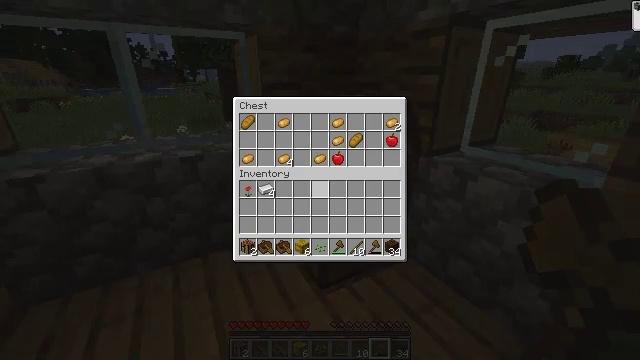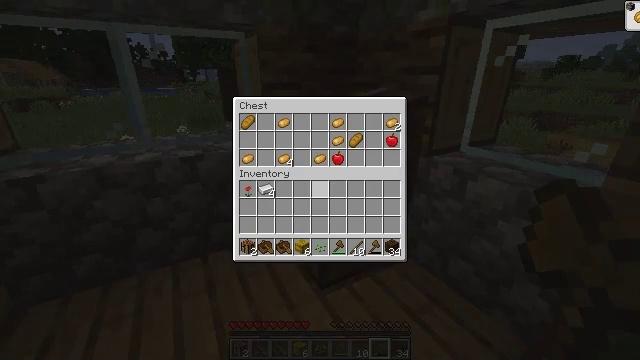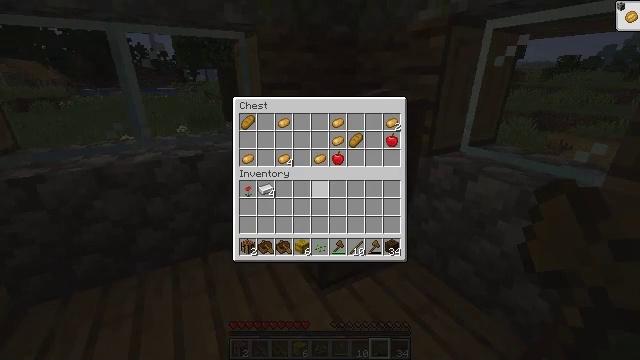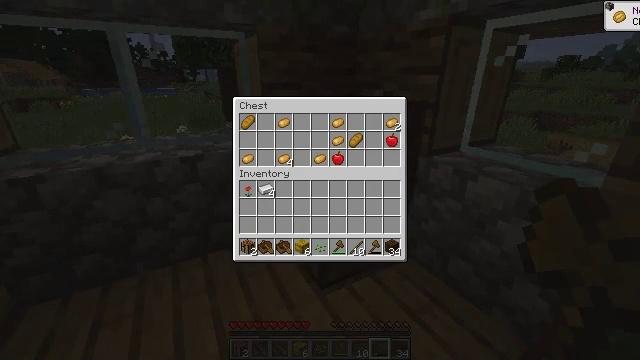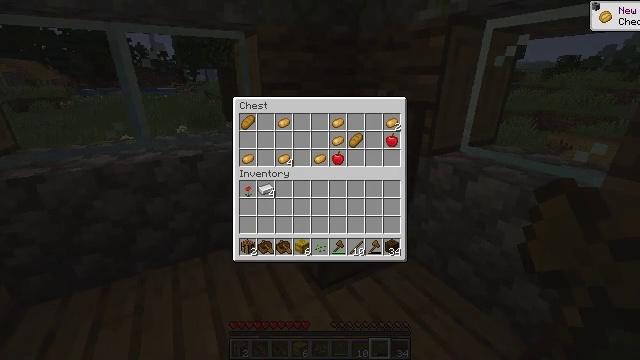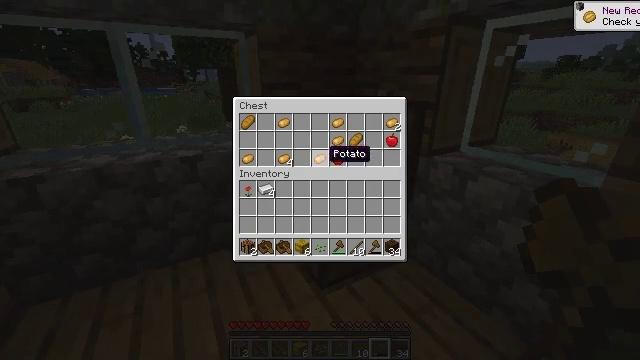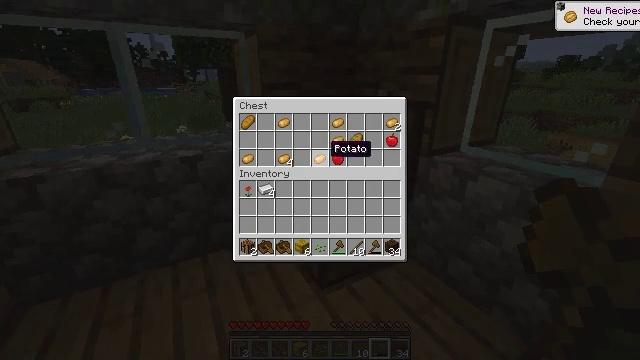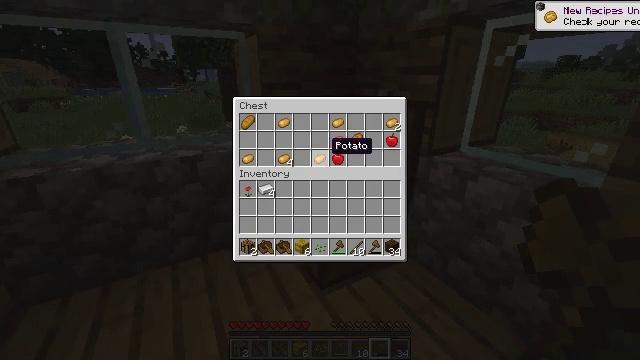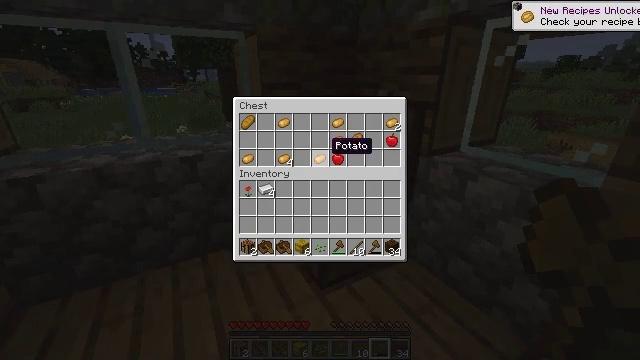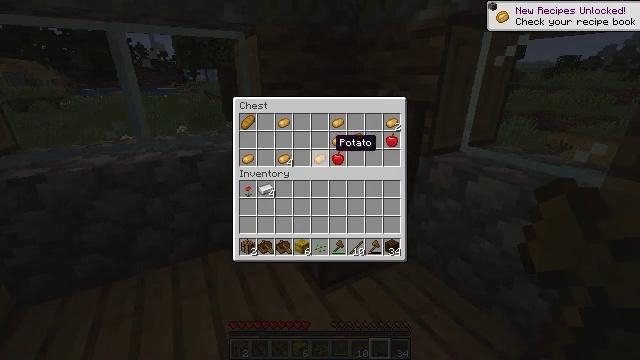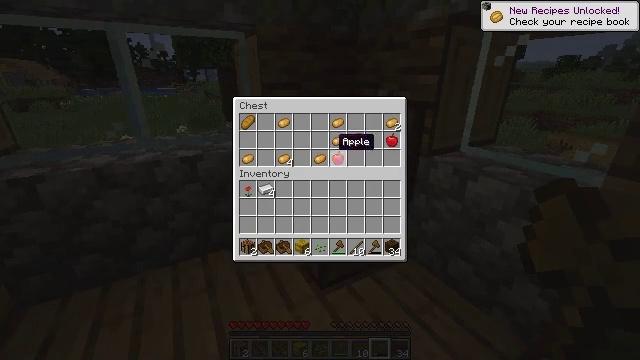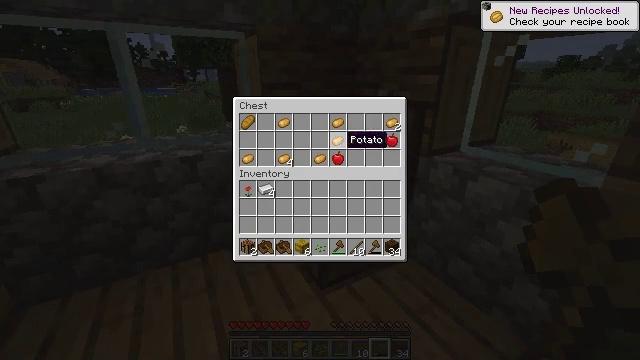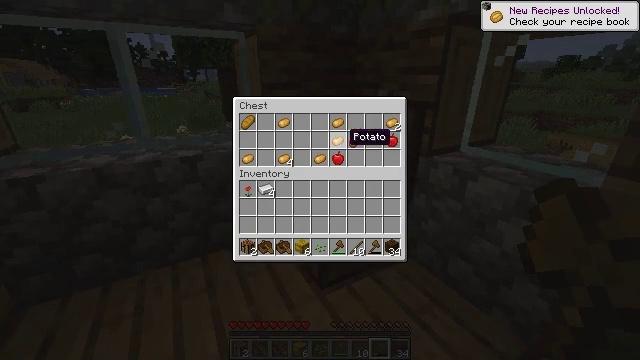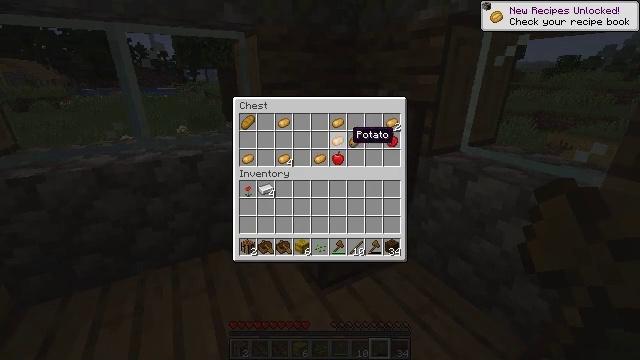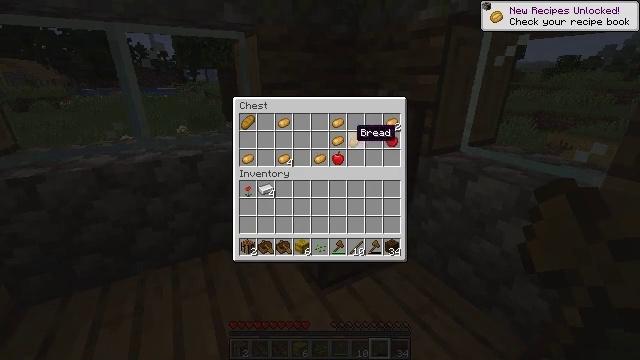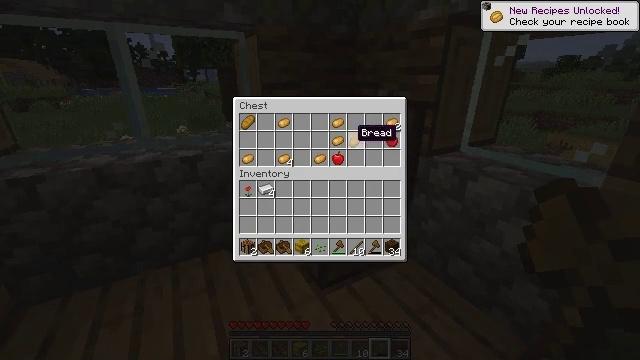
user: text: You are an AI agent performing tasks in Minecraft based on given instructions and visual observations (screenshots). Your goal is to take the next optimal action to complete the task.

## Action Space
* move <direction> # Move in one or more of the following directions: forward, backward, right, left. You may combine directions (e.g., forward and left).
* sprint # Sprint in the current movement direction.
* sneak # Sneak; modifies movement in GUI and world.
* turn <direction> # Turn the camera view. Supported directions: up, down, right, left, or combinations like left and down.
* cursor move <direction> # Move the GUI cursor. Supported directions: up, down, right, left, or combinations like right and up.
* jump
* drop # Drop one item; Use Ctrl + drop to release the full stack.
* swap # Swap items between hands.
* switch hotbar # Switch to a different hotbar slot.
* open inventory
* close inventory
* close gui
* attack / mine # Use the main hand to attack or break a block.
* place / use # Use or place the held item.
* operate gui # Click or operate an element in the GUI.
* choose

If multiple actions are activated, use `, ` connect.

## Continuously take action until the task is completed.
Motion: motion action
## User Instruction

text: Pick up the white bed by breaking it.
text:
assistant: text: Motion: no_op
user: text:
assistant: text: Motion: no_op
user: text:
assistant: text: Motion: no_op
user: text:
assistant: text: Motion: cursor move up
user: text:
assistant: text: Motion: no_op
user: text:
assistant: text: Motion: no_op
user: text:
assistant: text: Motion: no_op
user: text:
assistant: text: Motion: no_op
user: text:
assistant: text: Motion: no_op
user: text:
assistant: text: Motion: no_op
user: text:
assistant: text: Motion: cursor move right
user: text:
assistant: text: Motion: no_op
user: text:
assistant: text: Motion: sneak
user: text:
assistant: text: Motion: sneak
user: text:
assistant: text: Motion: sneak
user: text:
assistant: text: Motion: sneak
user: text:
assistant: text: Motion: sneak
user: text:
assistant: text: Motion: sneak, operate gui
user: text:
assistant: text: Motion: sneak, operate gui
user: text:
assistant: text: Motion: sneak
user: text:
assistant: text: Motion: sneak, cursor move left
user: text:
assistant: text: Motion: sneak, cursor move left
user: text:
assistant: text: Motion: sneak
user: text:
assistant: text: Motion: sneak
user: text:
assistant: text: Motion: sneak
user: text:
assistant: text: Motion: sneak
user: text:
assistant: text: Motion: sneak
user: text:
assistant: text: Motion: sneak
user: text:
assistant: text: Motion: sneak
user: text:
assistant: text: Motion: sneak